Question: I'm using custom Leaflet markers, and am adding a border to a marker that's been clicked on. However, adding the marker moves the div element. I have an animated gif to show what I mean:

What I want is for the green circle to stay in place when the golden border is added. My css:
'''
.marker-cluster-div {
background-color: #00ff00;
min-width: 40px;
min-height: 40px;
font-size: 12px;
border-radius: 50%;
color: black;
font-weight: bold;
text-align: center;
vertical-align: middle;
line-height: 40px;
}
.selectedMarker {
border: 10px solid gold;
border-radius: 50%;
}
'''
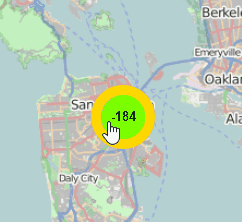
Answer: Try adding a hard box-shadow instead of a border
'''
.selectedMarker {
box-shadow: 0 0 0 10px gold;
border-radius: 50%;
}
'''
The box-shadow does not change the amount of space an element occupies on a page.
Alternatively, add a transparent border when your div is not hovered over.